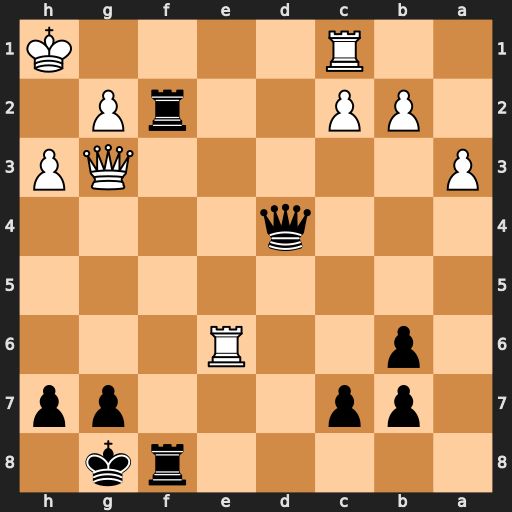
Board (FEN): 5rk1/1pp3pp/1p2R3/8/3q4/P5QP/1PP2rP1/2R4K
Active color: b
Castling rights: -
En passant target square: -
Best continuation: Rf1+ Rxf1 Rxf1+ Kh2 Qg1#